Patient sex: F
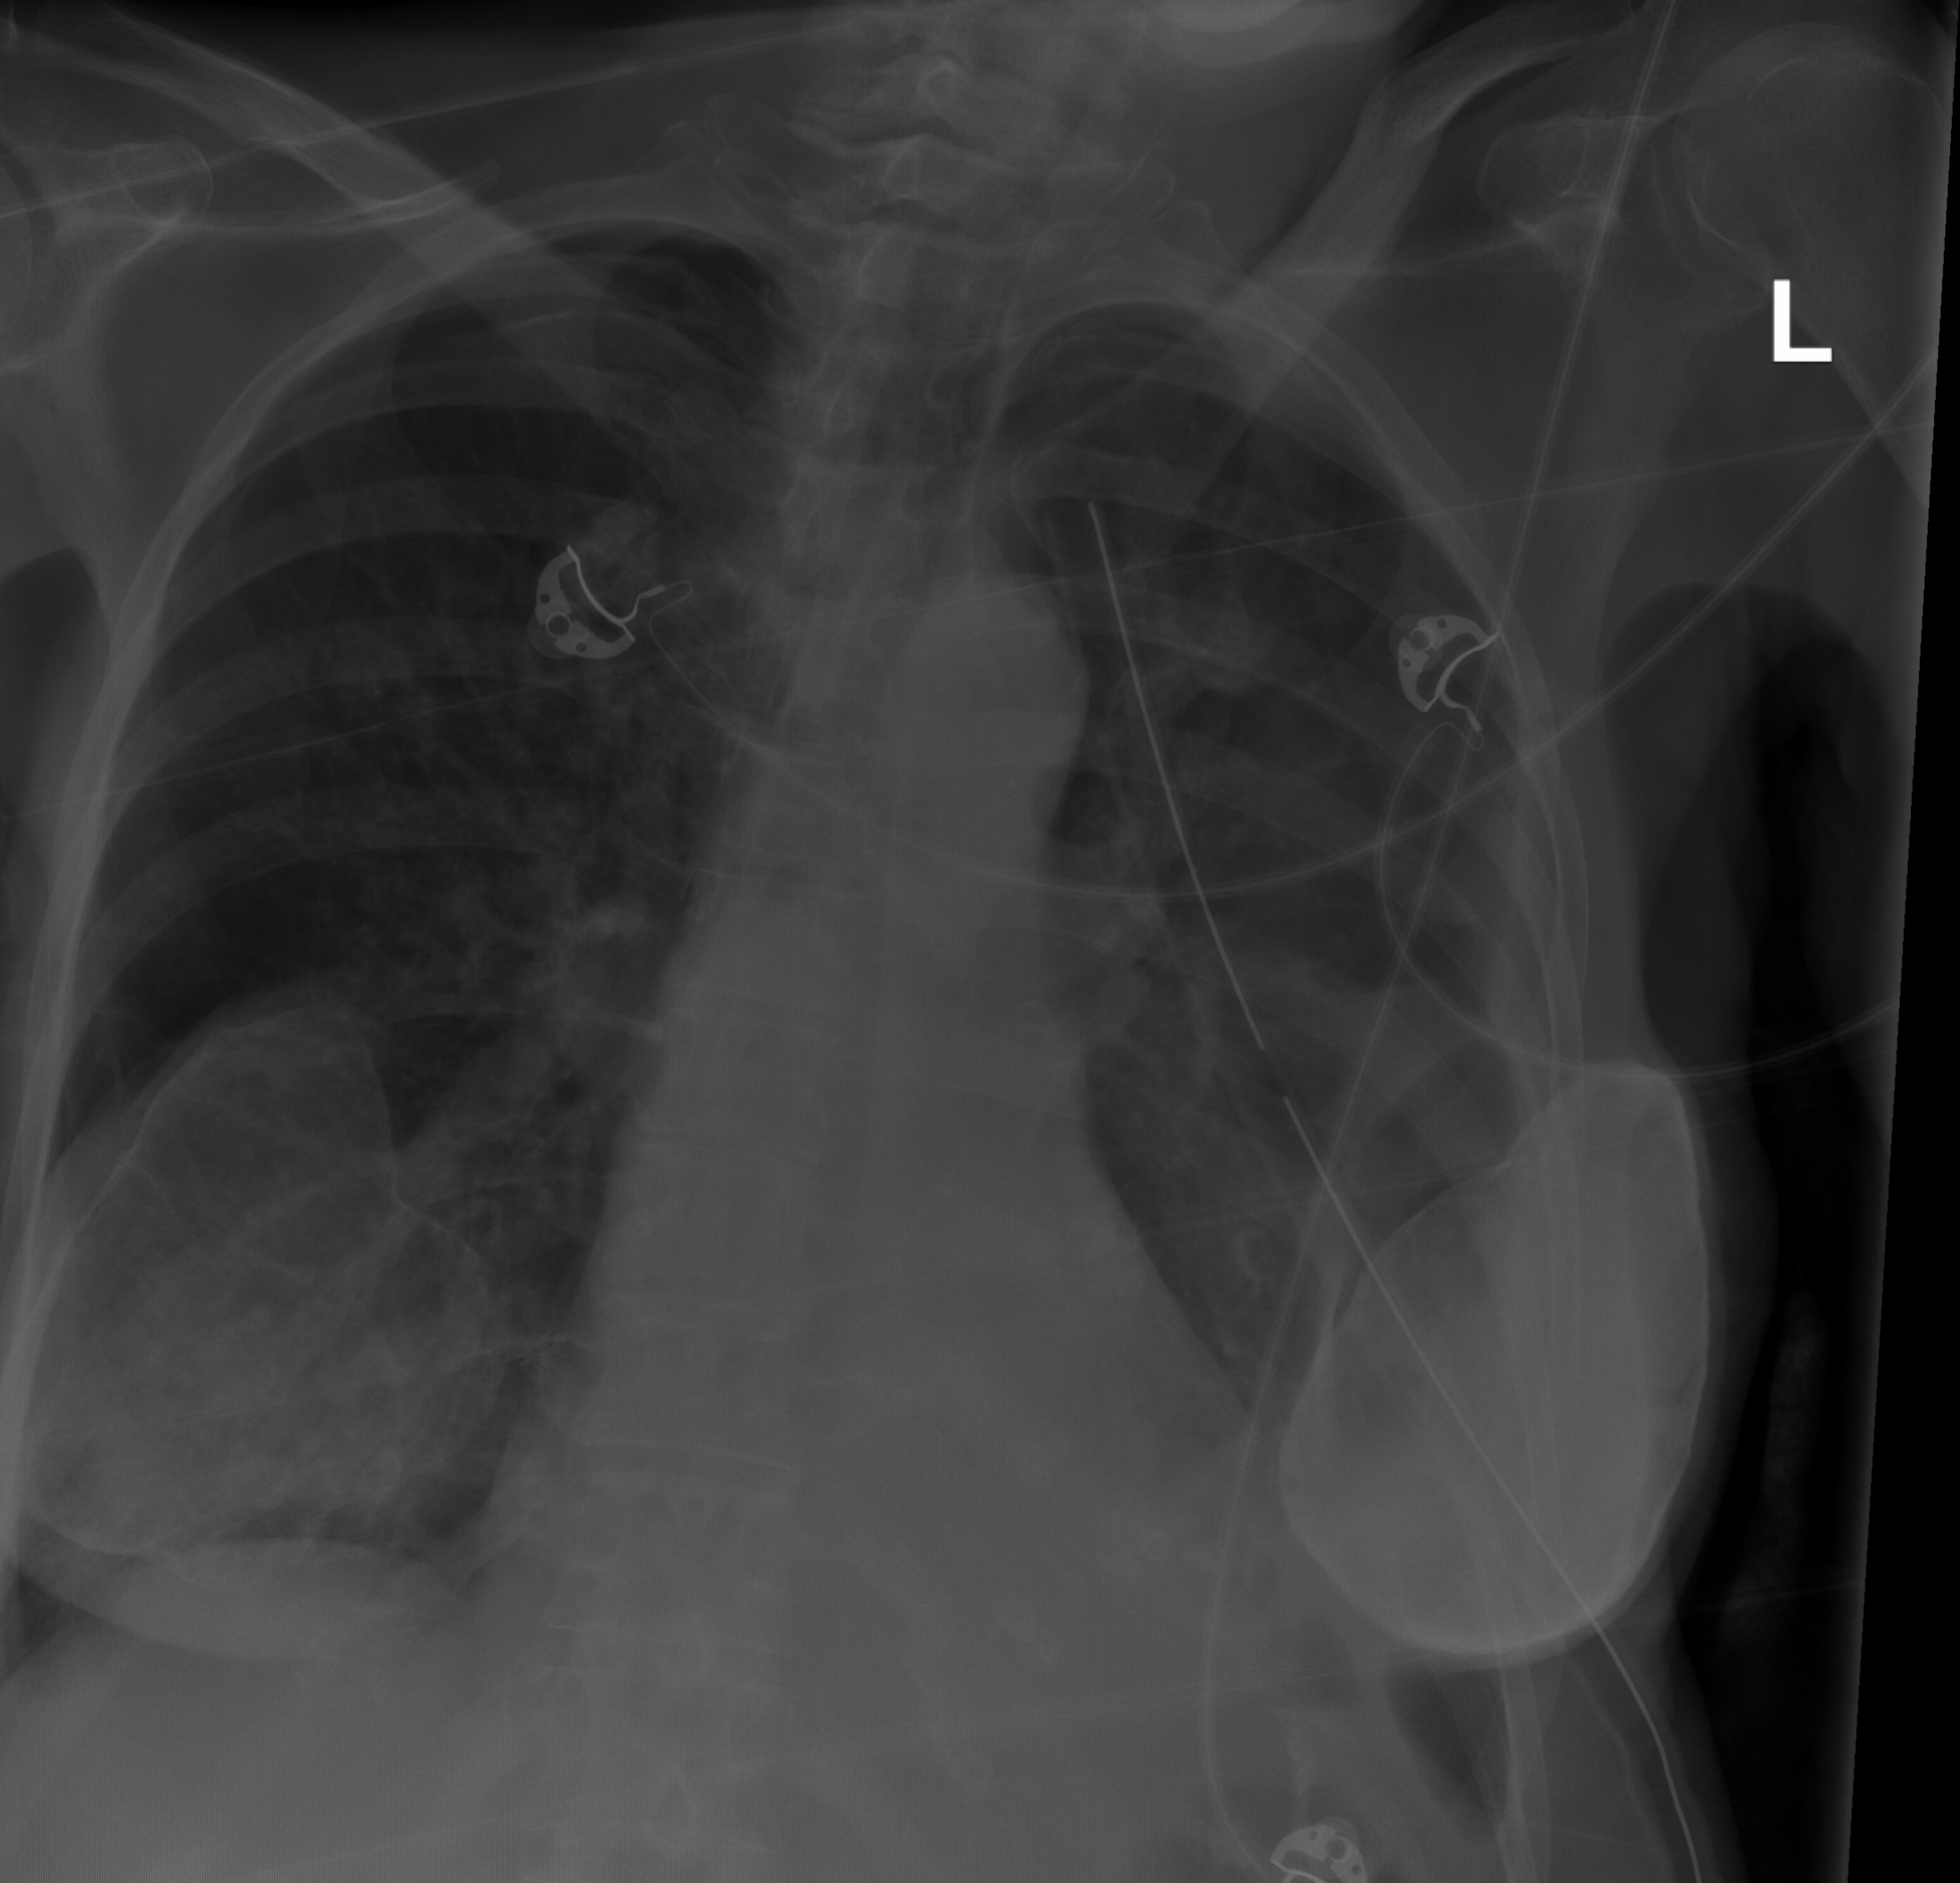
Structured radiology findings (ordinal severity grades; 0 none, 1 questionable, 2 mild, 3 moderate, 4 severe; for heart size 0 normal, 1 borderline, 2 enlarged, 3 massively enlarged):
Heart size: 0
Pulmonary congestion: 0
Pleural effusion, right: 0
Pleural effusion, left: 0
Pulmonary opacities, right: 0
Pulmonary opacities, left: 0
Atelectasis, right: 0
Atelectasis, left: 2